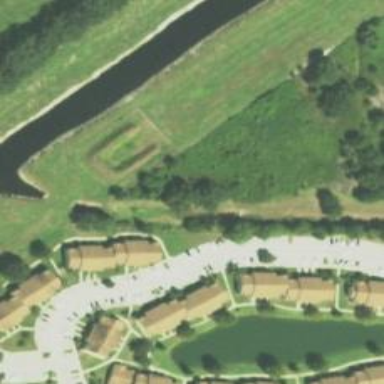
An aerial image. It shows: Canal.